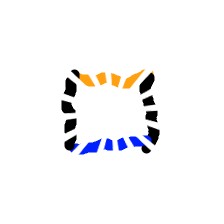
Shape: square